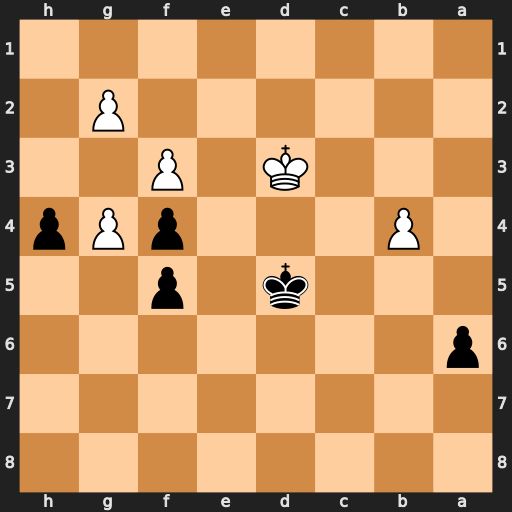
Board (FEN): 8/8/p7/3k1p2/1P3pPp/3K1P2/6P1/8
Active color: b
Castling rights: -
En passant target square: -
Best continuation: fxg4 fxg4 f3 Ke3 fxg2